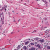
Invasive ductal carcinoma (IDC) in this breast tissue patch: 0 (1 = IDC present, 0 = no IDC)